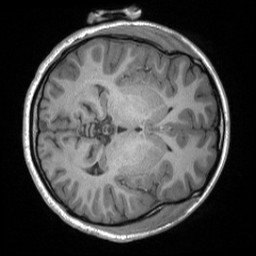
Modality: T1w
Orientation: axial